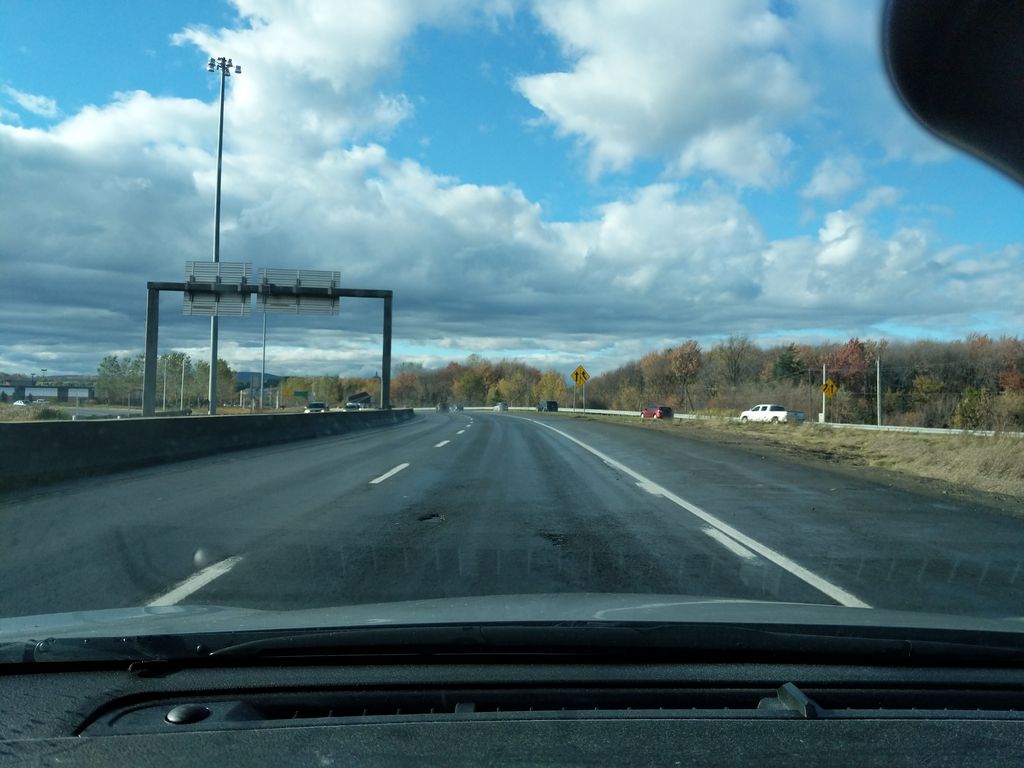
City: quebec_city